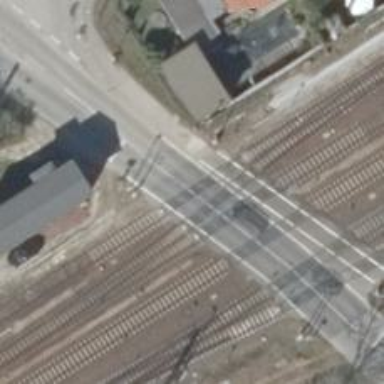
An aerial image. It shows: Level crossing with double half barrier.